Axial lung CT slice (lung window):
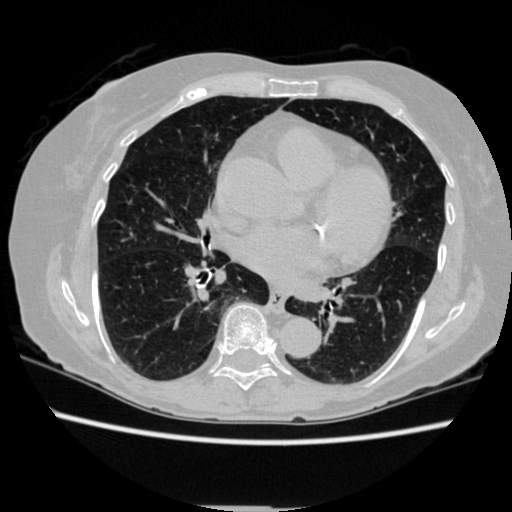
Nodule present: no